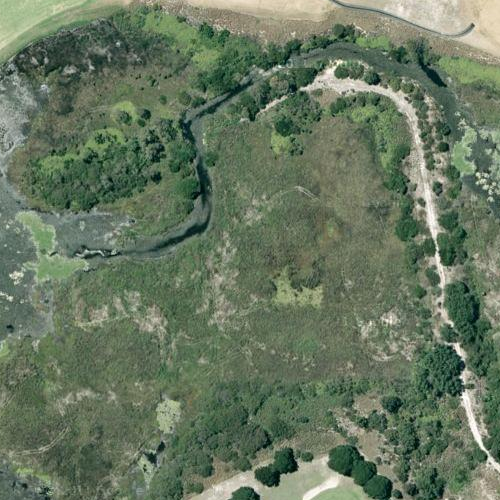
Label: sydney